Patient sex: F
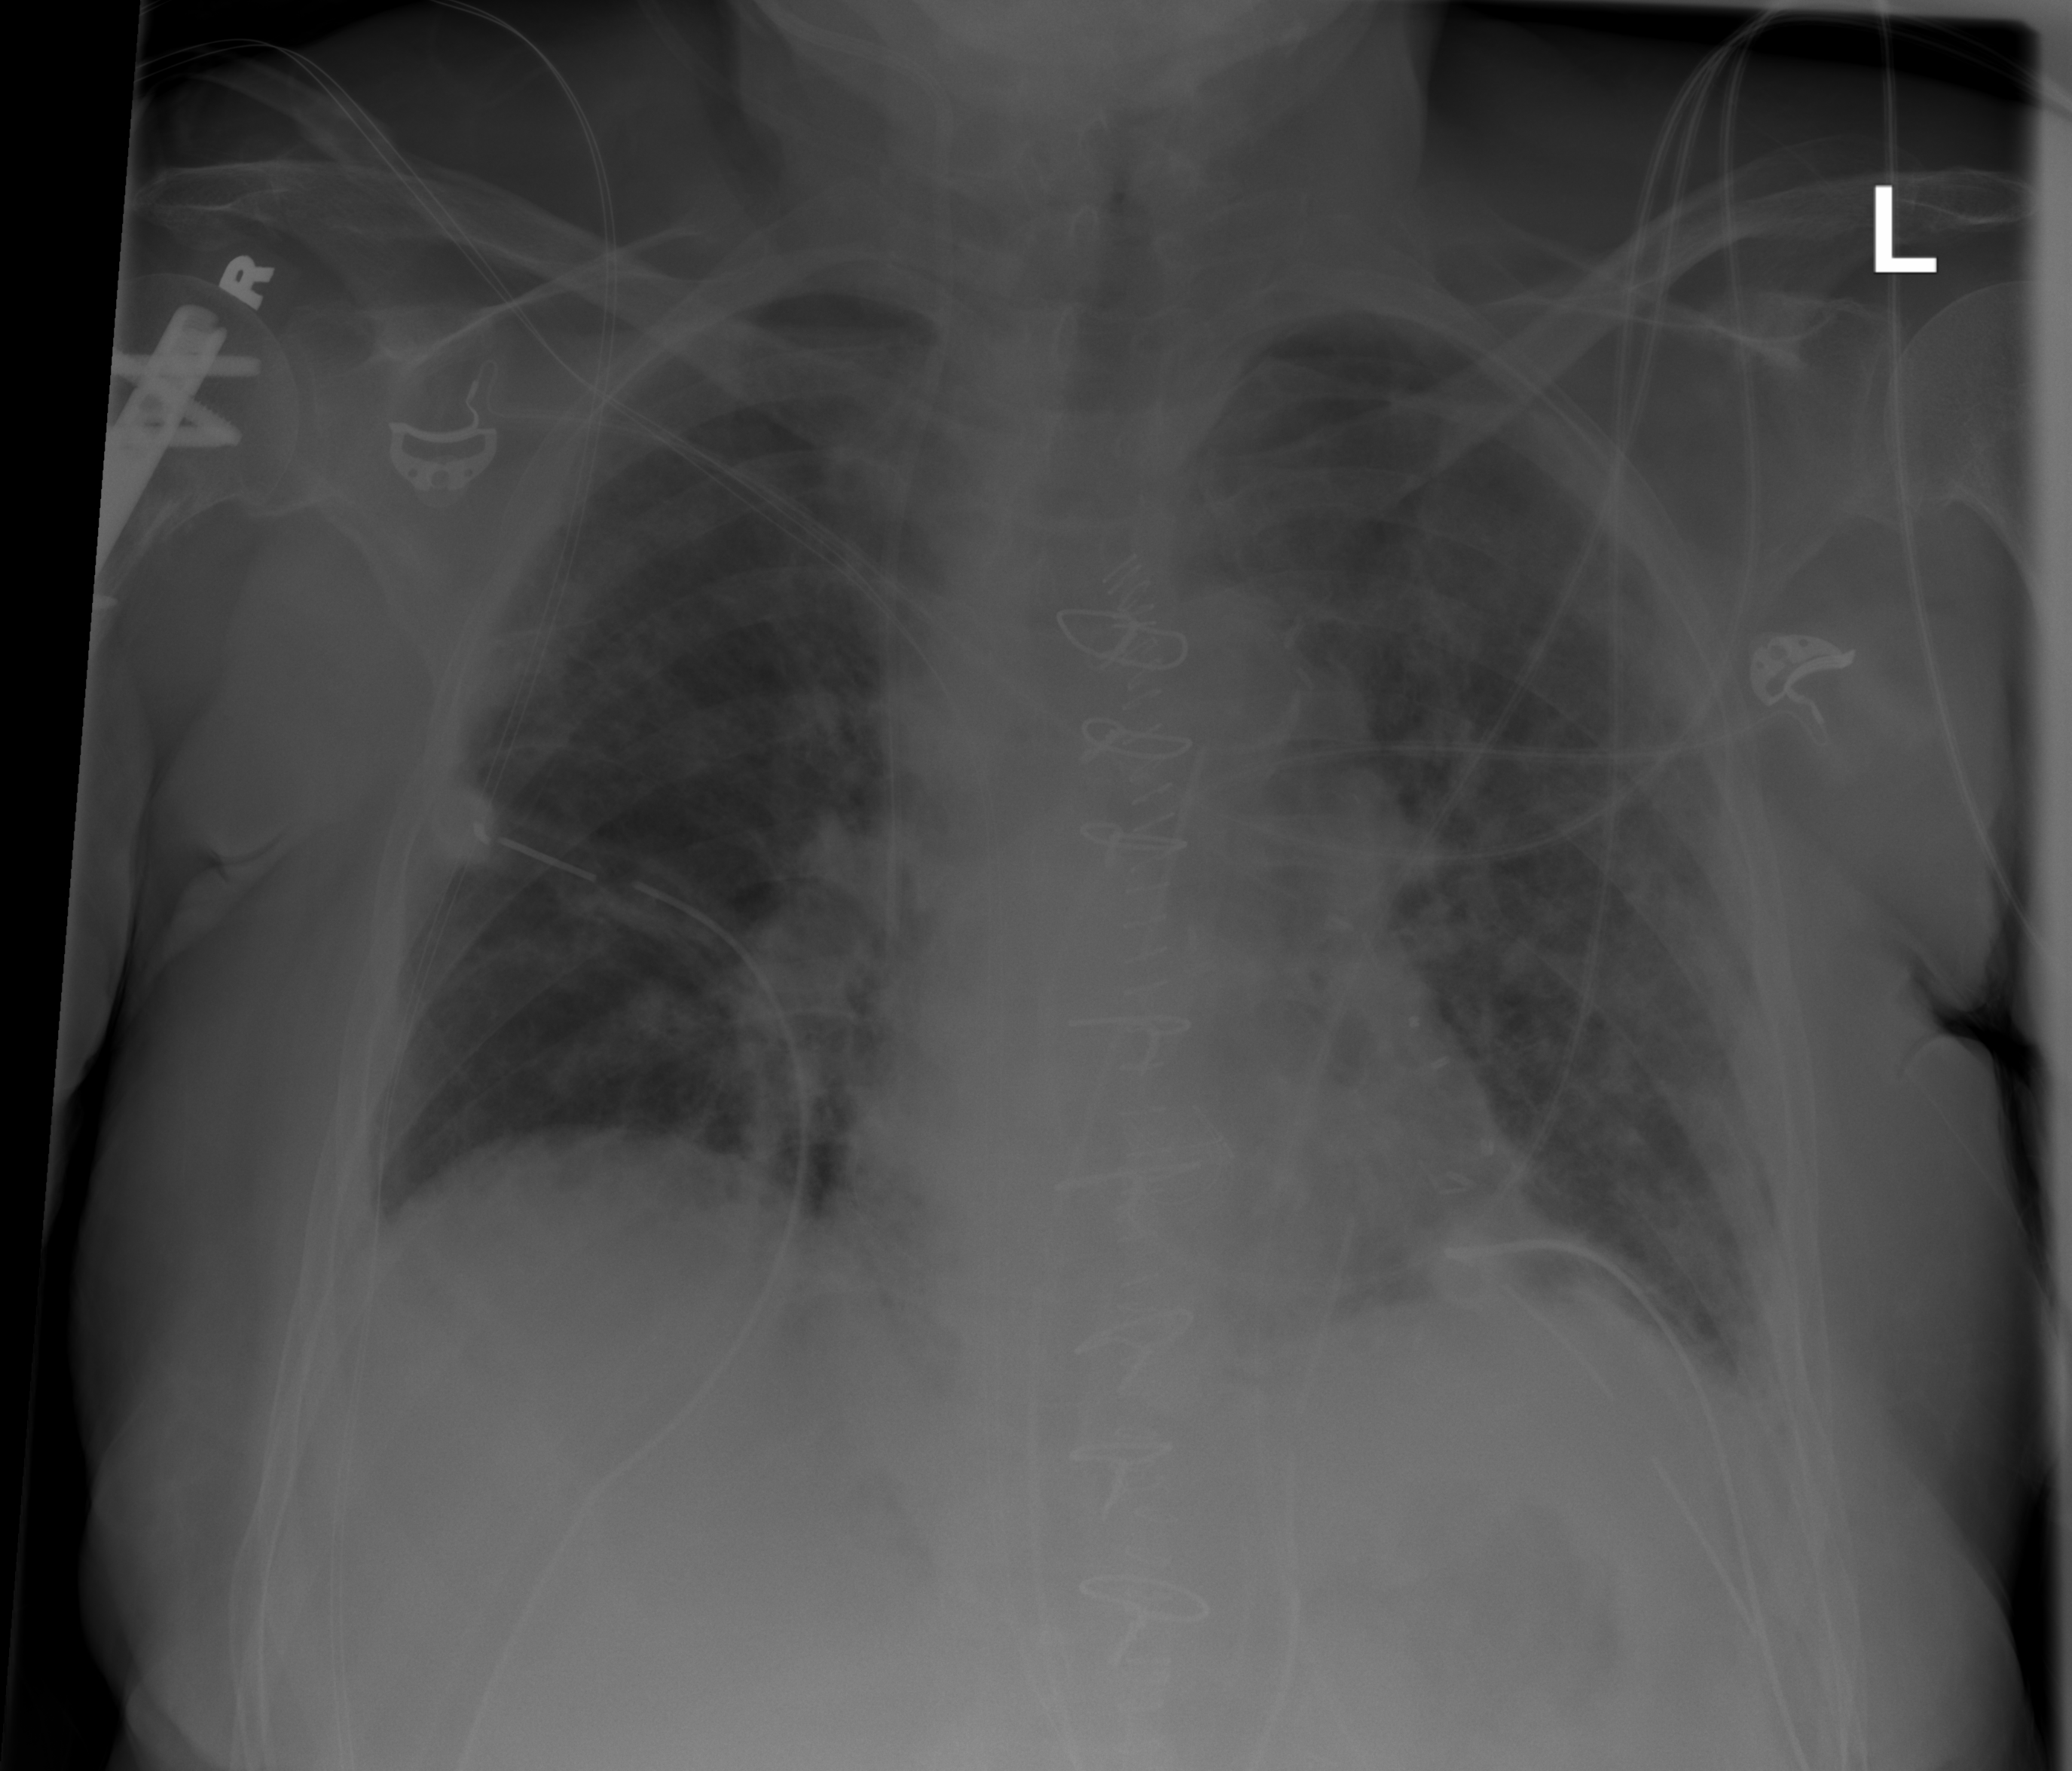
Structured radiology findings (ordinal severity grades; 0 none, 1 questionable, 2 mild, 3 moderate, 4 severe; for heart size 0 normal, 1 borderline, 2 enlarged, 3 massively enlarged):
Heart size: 0
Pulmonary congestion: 1
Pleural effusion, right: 1
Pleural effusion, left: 1
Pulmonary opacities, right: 3
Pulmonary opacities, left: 2
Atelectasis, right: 3
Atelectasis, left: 3